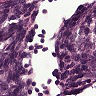
Metastatic tissue present: no